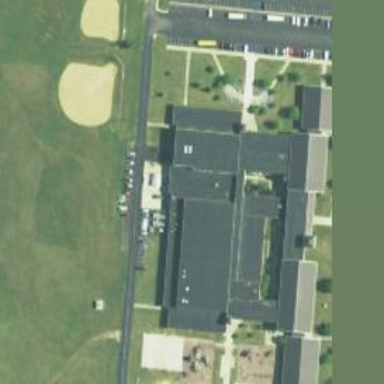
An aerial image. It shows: School.